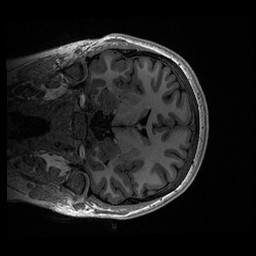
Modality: T1w
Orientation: coronal
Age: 19
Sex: female
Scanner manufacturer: ge
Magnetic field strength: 3 T
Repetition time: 0.006952 s
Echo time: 0.00292 s